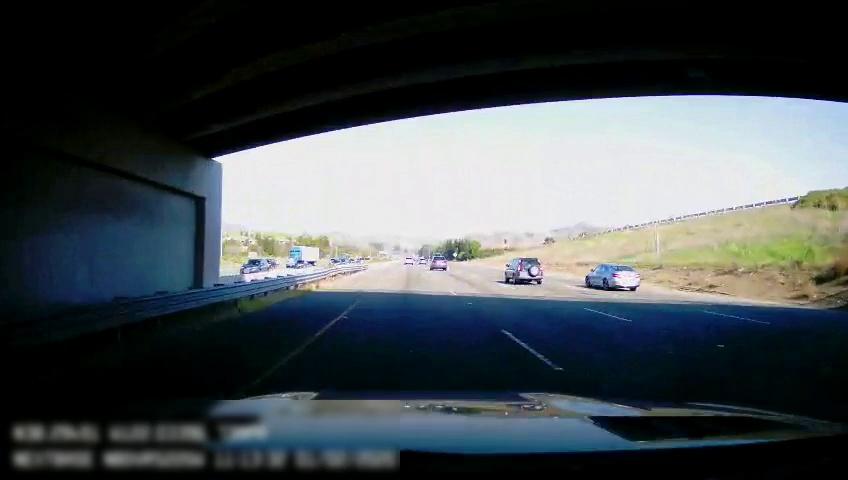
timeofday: Day
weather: Sunny
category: Drivable Space
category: Vehicles | Truck
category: Vehicles | Car
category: Vehicles | Car
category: Vehicles | SUV
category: Vehicles | Car
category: Vehicles | Car
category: Vehicles | Car
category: Vehicles | SUV
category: Vehicles | Other LV
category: Vehicles | SUV
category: Lanes | Current Lane
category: Lanes | Current Lane
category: Lanes | Alternate Lane
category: Lanes | Alternate Lane